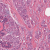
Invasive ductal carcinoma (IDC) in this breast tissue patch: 1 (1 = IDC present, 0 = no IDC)